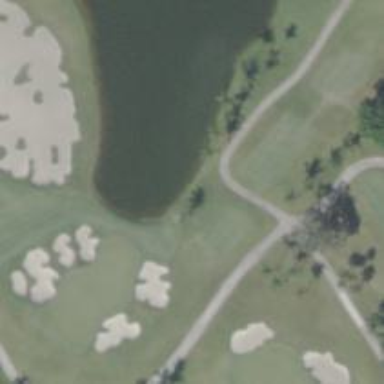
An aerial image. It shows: Golf tee.